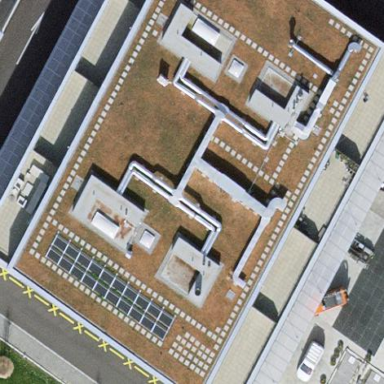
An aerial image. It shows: Office building with flat roof.